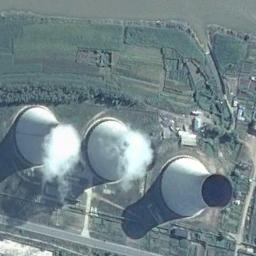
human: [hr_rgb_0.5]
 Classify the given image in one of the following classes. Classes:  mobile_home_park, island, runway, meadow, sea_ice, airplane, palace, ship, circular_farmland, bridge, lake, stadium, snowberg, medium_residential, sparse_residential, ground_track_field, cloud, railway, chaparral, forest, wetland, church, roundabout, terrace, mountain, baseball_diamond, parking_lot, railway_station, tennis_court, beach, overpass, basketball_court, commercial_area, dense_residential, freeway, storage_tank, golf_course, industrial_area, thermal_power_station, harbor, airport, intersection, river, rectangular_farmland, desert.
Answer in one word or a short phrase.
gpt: thermal_power_station